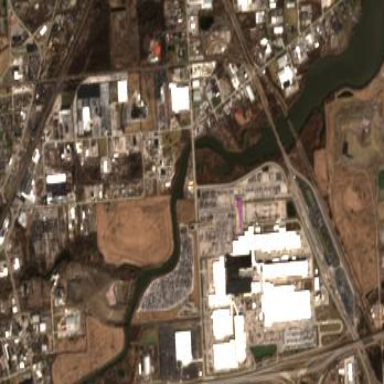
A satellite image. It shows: Industrial area.